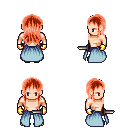
a pixel art fantasy rpg character, male body template, human, light skin, overskirt, magenta pants, red unkempt hairstyle, gold gloves, gray slippers, dagger, four views (front, back, left, right), 2x2 character sprite sheet, small pixel art, hard edges, no anti-aliasing